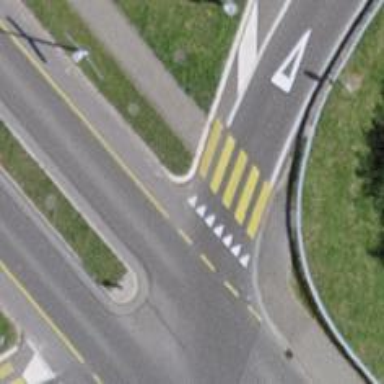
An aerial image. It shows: Marked crossing with zebra markings.